Interaction volume radius: 5 \u00c5
Interaction volume height: 20 \u00c5
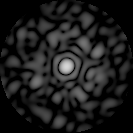
Disorder parameter: 0.8444